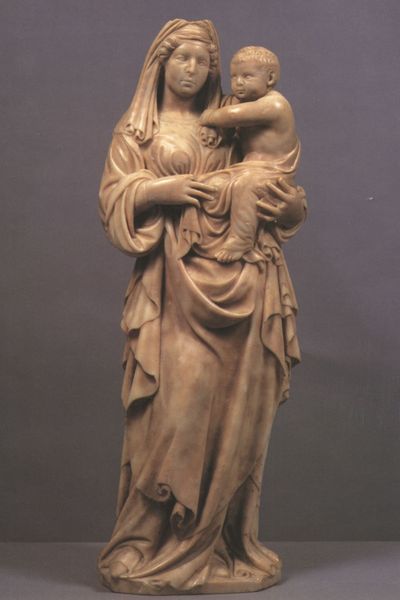
Titel: Madonna mit Kind
Künstler: Antonio Federighi
Institution: Florenz, Bargello
Schlagwörter: gott, hand, umhang, finger, frau, grau, haar, kleid, marmor, mund, nase, weiss, schleier, tuch, rock, arm, bibel, falten, gesicht, lang, sockel, stehen, tragen, ärmel, gewand, haare, mantel, stehend, kind, mutter, tal, keramik, skulptur, statue, women, dress, einfach, hair, robe, woman, brown, bildhauerei, plastik, steinmetz, fuss, steht, christus, jesus, mittelalter, lap, eyes, stand, kin, maria, madonna, mother, christentum, sohn, sculpture, small, marble, toga, jesuskind, tragend, ears, baby, windel, mary, schüsselfalte, standing, marai, lange, jsus, veil, babies, hug, holding, esus, madonnenbild, caesar, lively, strirnband, haarbandk, lapes, small baby, laps, whipple